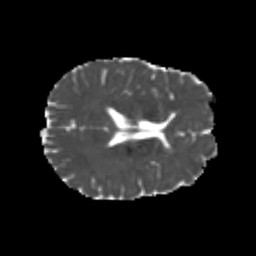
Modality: MD
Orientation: axial
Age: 20
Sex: male
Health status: healthy
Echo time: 0.074 s